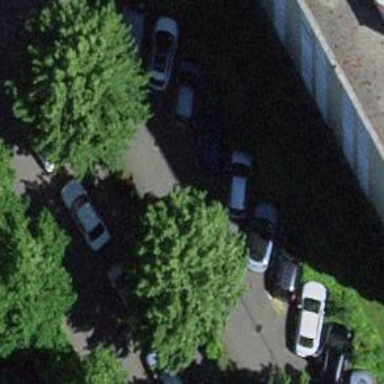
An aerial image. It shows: Diagonal street-side parking with asphalt surface.